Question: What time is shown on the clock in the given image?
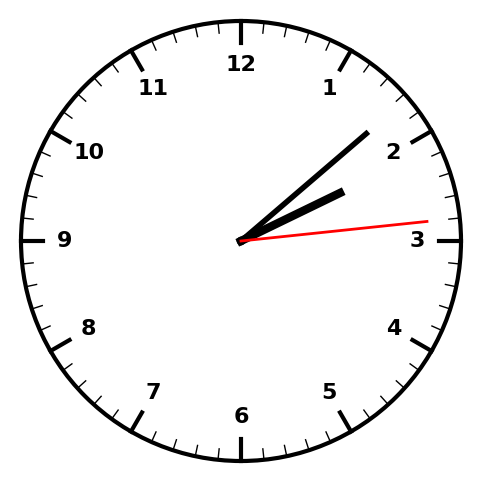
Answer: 02:08:14